Question: I want to draw a shape to set it as background. the shape has one corner and two cutting edges.

Here is the rough diagram of the shape I want with one round corner and two corners joined with straight line. I am using and to draw it. Could you help on this ?
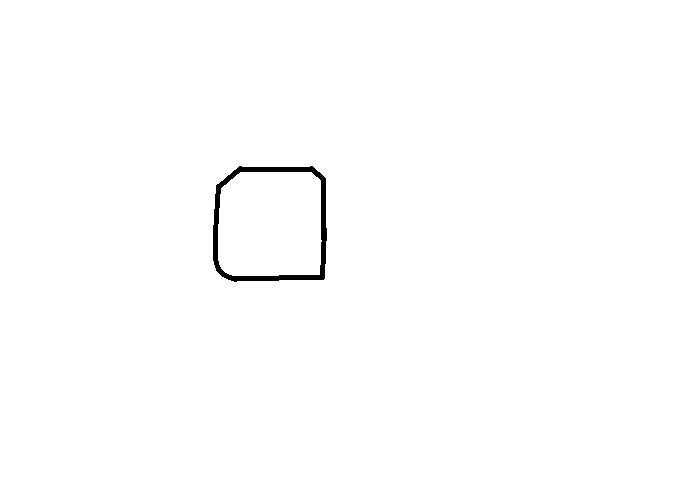
Answer: A 9-patch bitmap (as per UDI's answer) is probably the easiest, but if you want to do it in code, create a custom Shape:
'''
import android.graphics.Canvas;
import android.graphics.Color;
import android.graphics.Paint;
import android.graphics.Path;
import android.graphics.drawable.shapes.Shape;
import android.graphics.RectF;
public class WeirdShape extends Shape {
private static final int COLOUR = Color.RED;
private static final float STROKE_WIDTH = 1.0f;
private static final float CORNER = 10.0f;
private final Paint border = new Paint();
private final Path path;
public WeirdShape() {
path = new Path();
border.setColor (COLOUR);
border.setStyle (Paint.Style.STROKE);
border.setStrokeWidth(STROKE_WIDTH);
border.setAntiAlias (true);
border.setDither (true);
border.setStrokeJoin (Paint.Join.ROUND);
border.setStrokeCap (Paint.Cap.ROUND);
}
@Override
protected void onResize(float width, float height) {
super.onResize(width, height);
float dx = STROKE_WIDTH/2.0f;
float dy = STROKE_WIDTH/2.0f;
float x = dx;
float y = dy;
float w = width - dx;
float h = height - dy;
RectF arc = new RectF(x,h-2*CORNER,x+2*CORNER,h);
path.reset();
path.moveTo(x + CORNER,y);
path.lineTo(w - CORNER,y);
path.lineTo(w,y + CORNER);
path.lineTo(w, h);
path.lineTo(x + CORNER,h);
path.arcTo (arc,90.0f,90.0f);
path.lineTo(dx,h - CORNER);
path.lineTo(dx,y + CORNER);
path.close();
}
@Override
public void draw(Canvas canvas, Paint paint) {
canvas.drawPath(path,border);
}
}
'''
and then use the custom Shape in a ShapeDrawable as the background Drawable:
'''
view.setBackground(new ShapeDrawable(new WeirdShape()));
'''
Which looks something like: